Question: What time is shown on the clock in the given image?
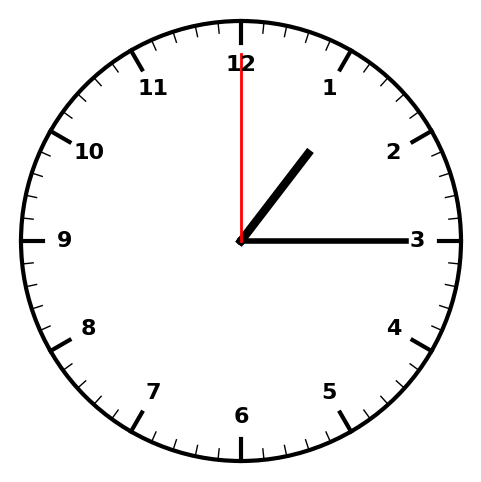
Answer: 01:15:00